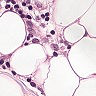
Metastatic tissue present: yes